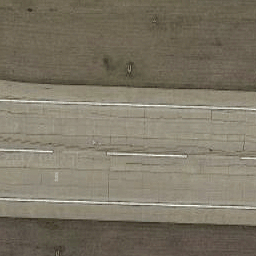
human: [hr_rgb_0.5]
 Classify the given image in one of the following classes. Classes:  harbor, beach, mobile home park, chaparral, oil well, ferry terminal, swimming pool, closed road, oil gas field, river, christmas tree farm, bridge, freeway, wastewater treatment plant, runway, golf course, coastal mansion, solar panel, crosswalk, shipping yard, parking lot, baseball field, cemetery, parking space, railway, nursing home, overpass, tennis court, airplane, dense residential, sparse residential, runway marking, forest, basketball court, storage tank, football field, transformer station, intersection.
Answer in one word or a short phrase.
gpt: runway